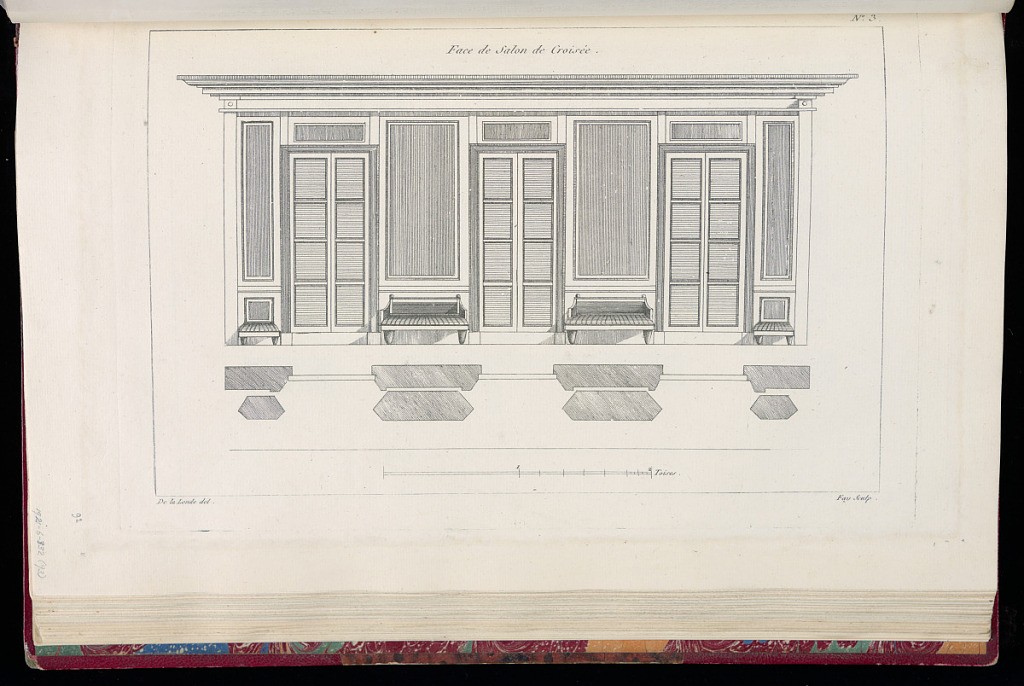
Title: Face de Salon de Croisée
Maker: Richard de Lalonde, French, active 1780–96
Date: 1780-1789
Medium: Etching on off-white laid paper
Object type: Print
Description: Design and plan of the facing wall of a room, with three doors and interspersed with sofas and chairs. The plate is signed and numbered.